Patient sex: M
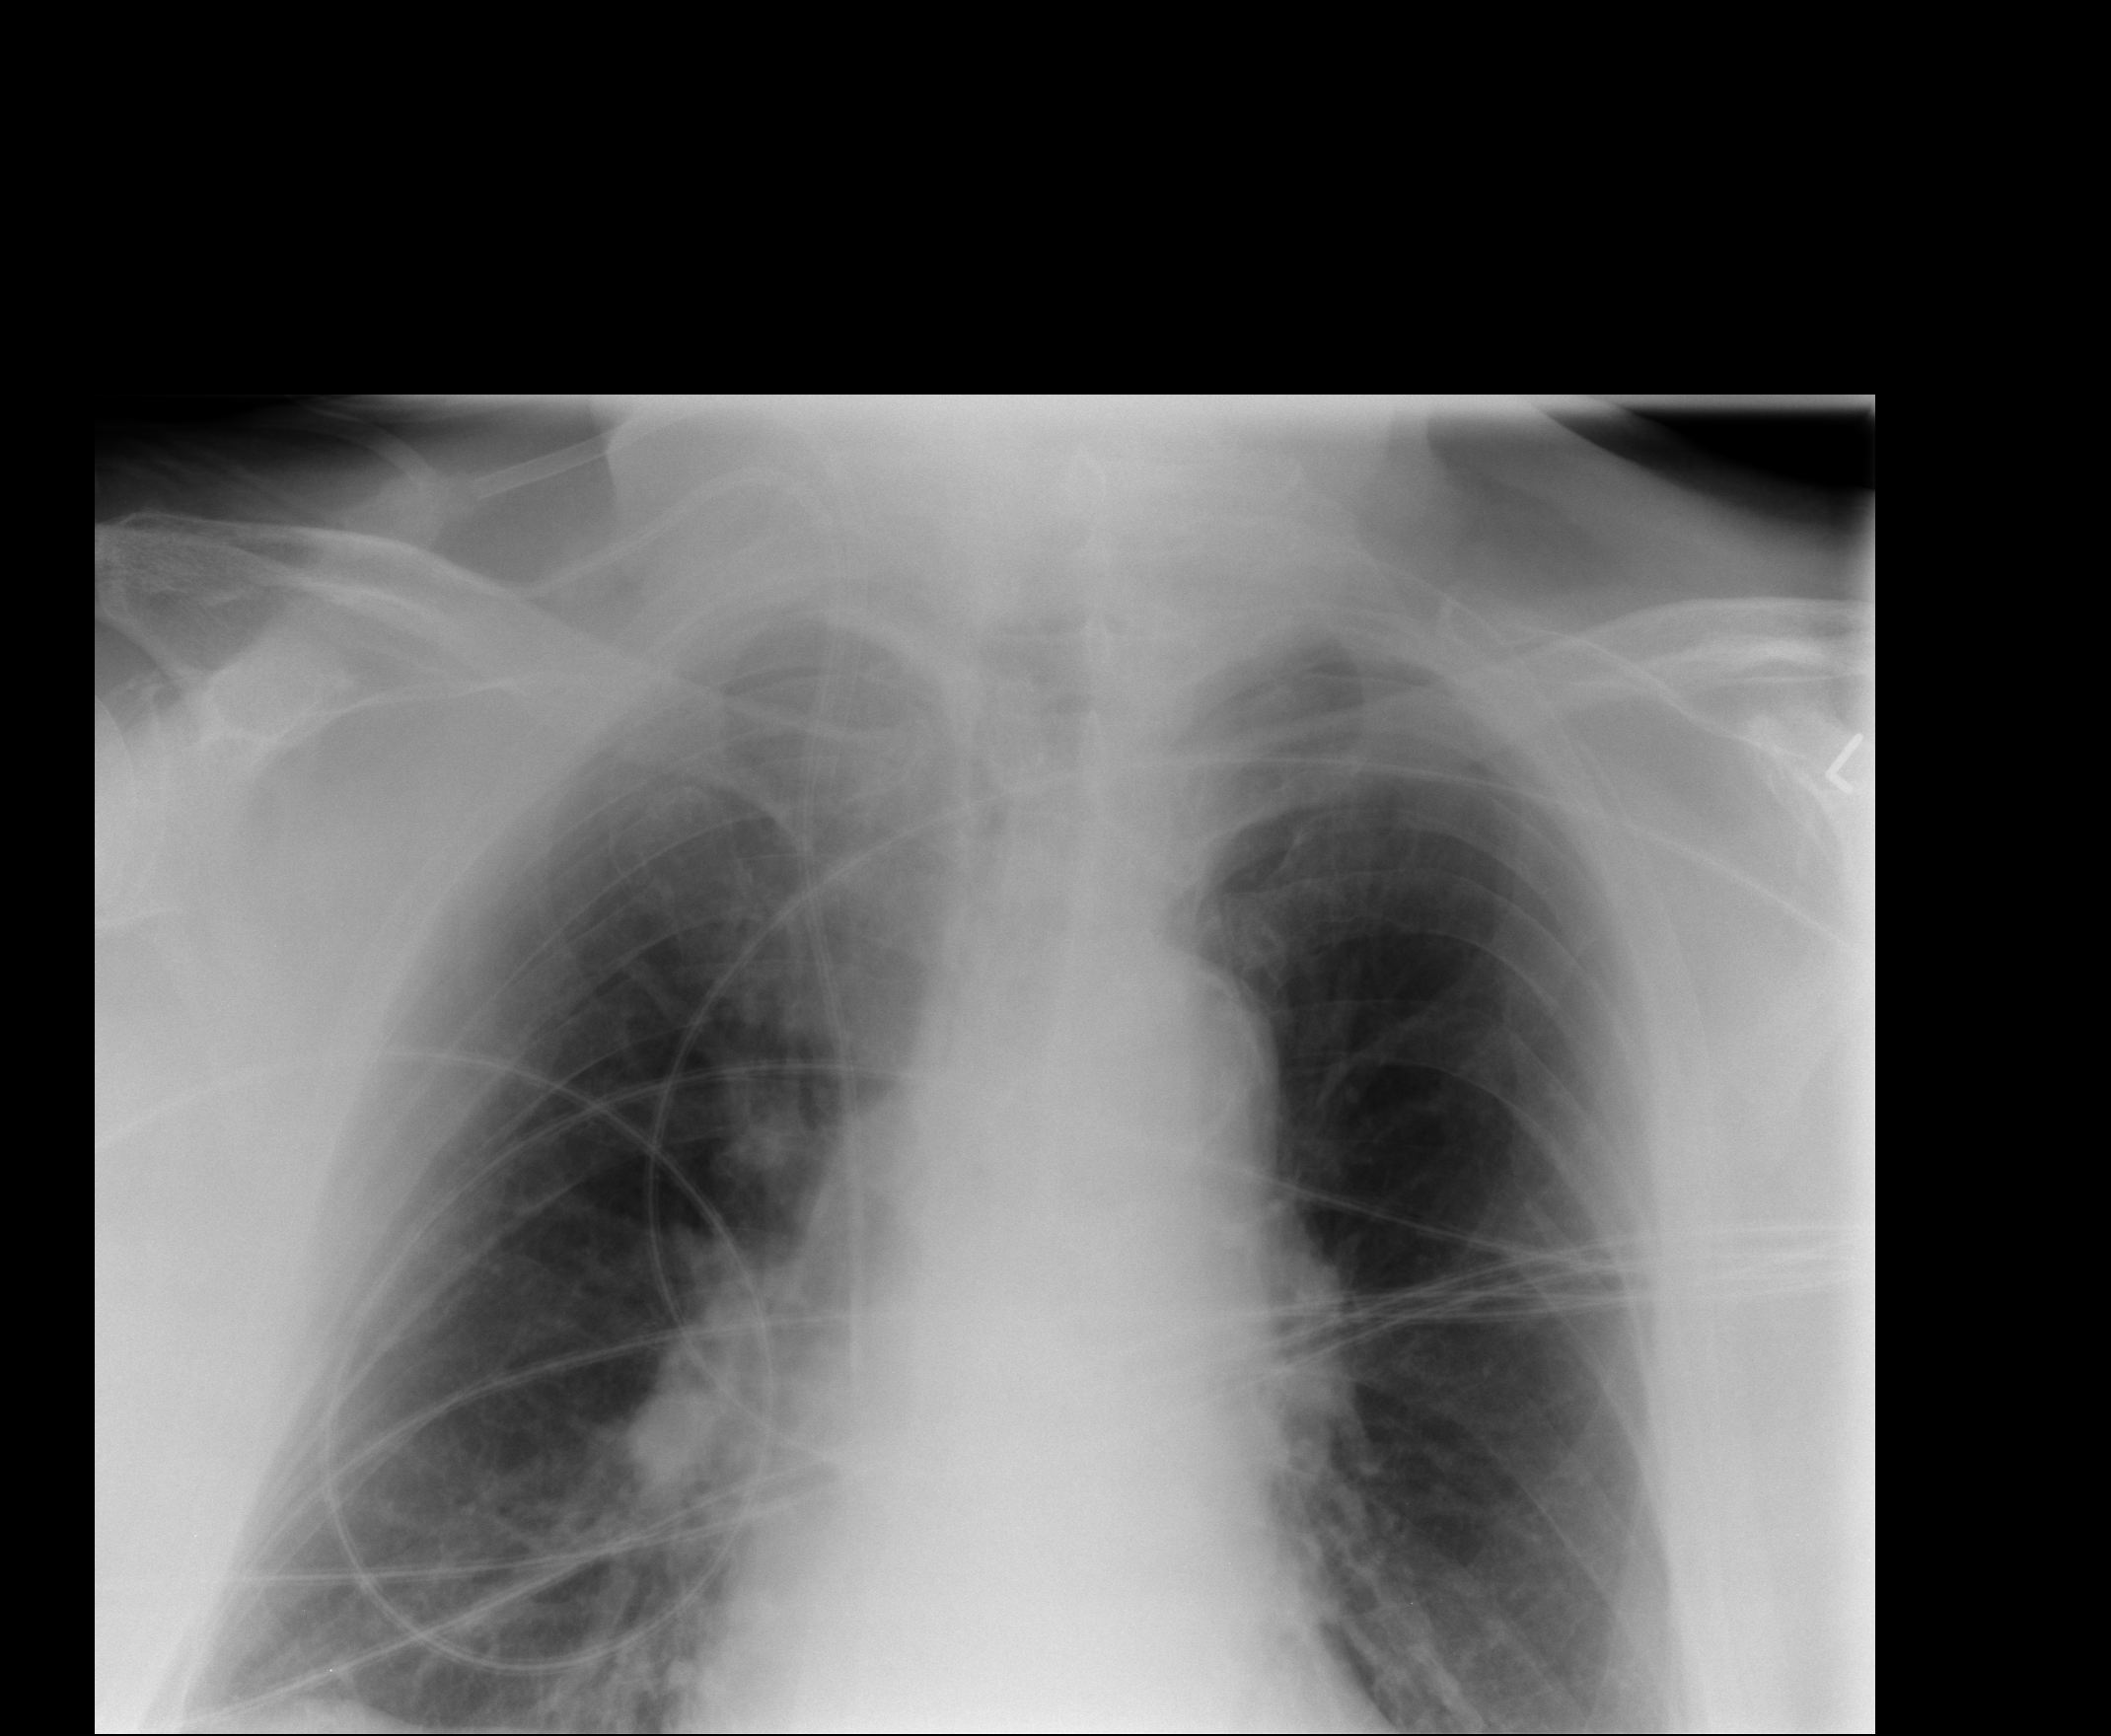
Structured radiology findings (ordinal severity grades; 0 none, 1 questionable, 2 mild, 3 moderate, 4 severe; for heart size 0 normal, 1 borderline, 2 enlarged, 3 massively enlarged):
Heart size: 1
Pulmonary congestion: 2
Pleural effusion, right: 0
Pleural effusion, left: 0
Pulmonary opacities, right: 2
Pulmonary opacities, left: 1
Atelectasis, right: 1
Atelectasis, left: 1